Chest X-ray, AP view. Patient: 52 years old, sex F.
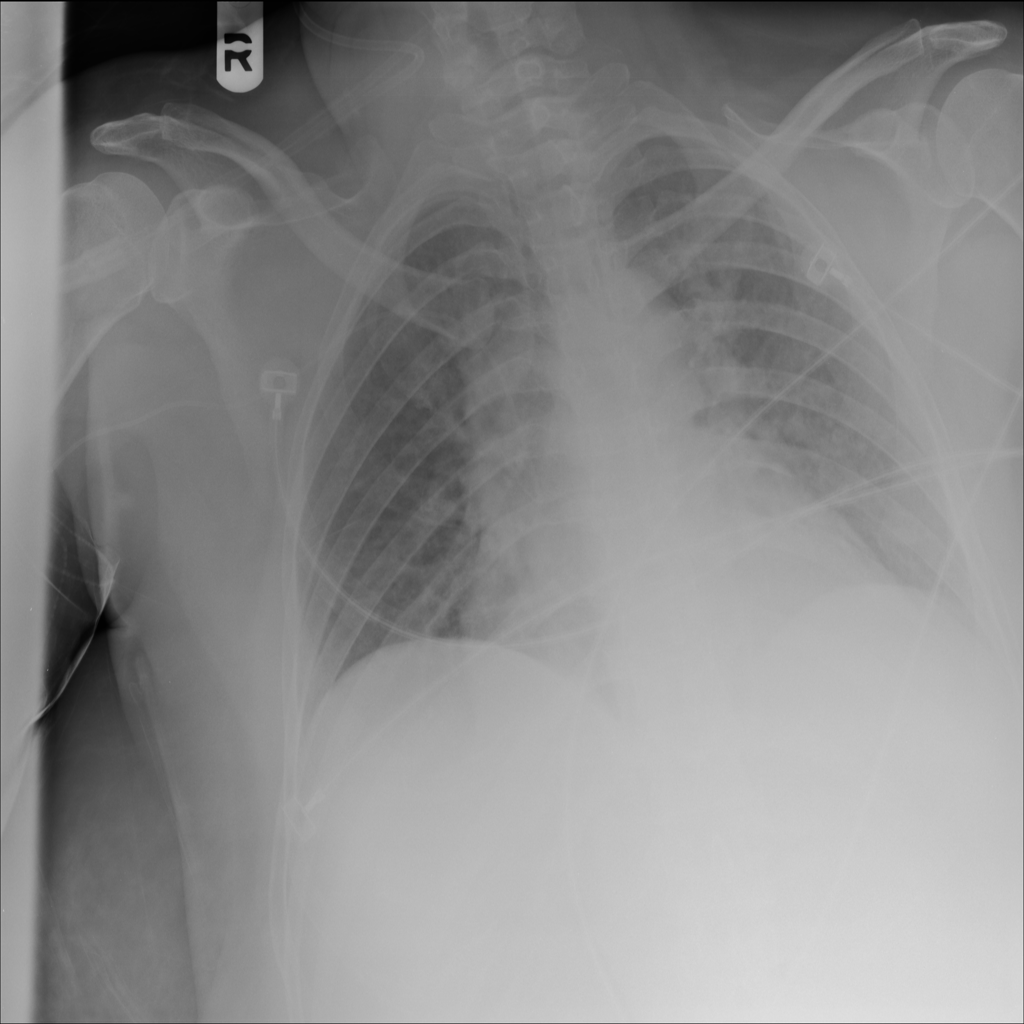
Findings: No Finding